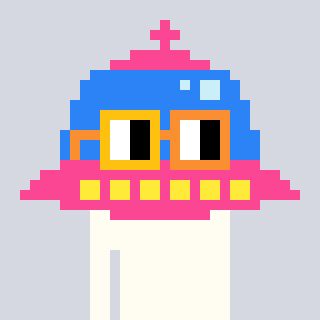
a pixel art character with square yellow and orange glasses, a ufo-shaped head and a gold-colored body on a cool background